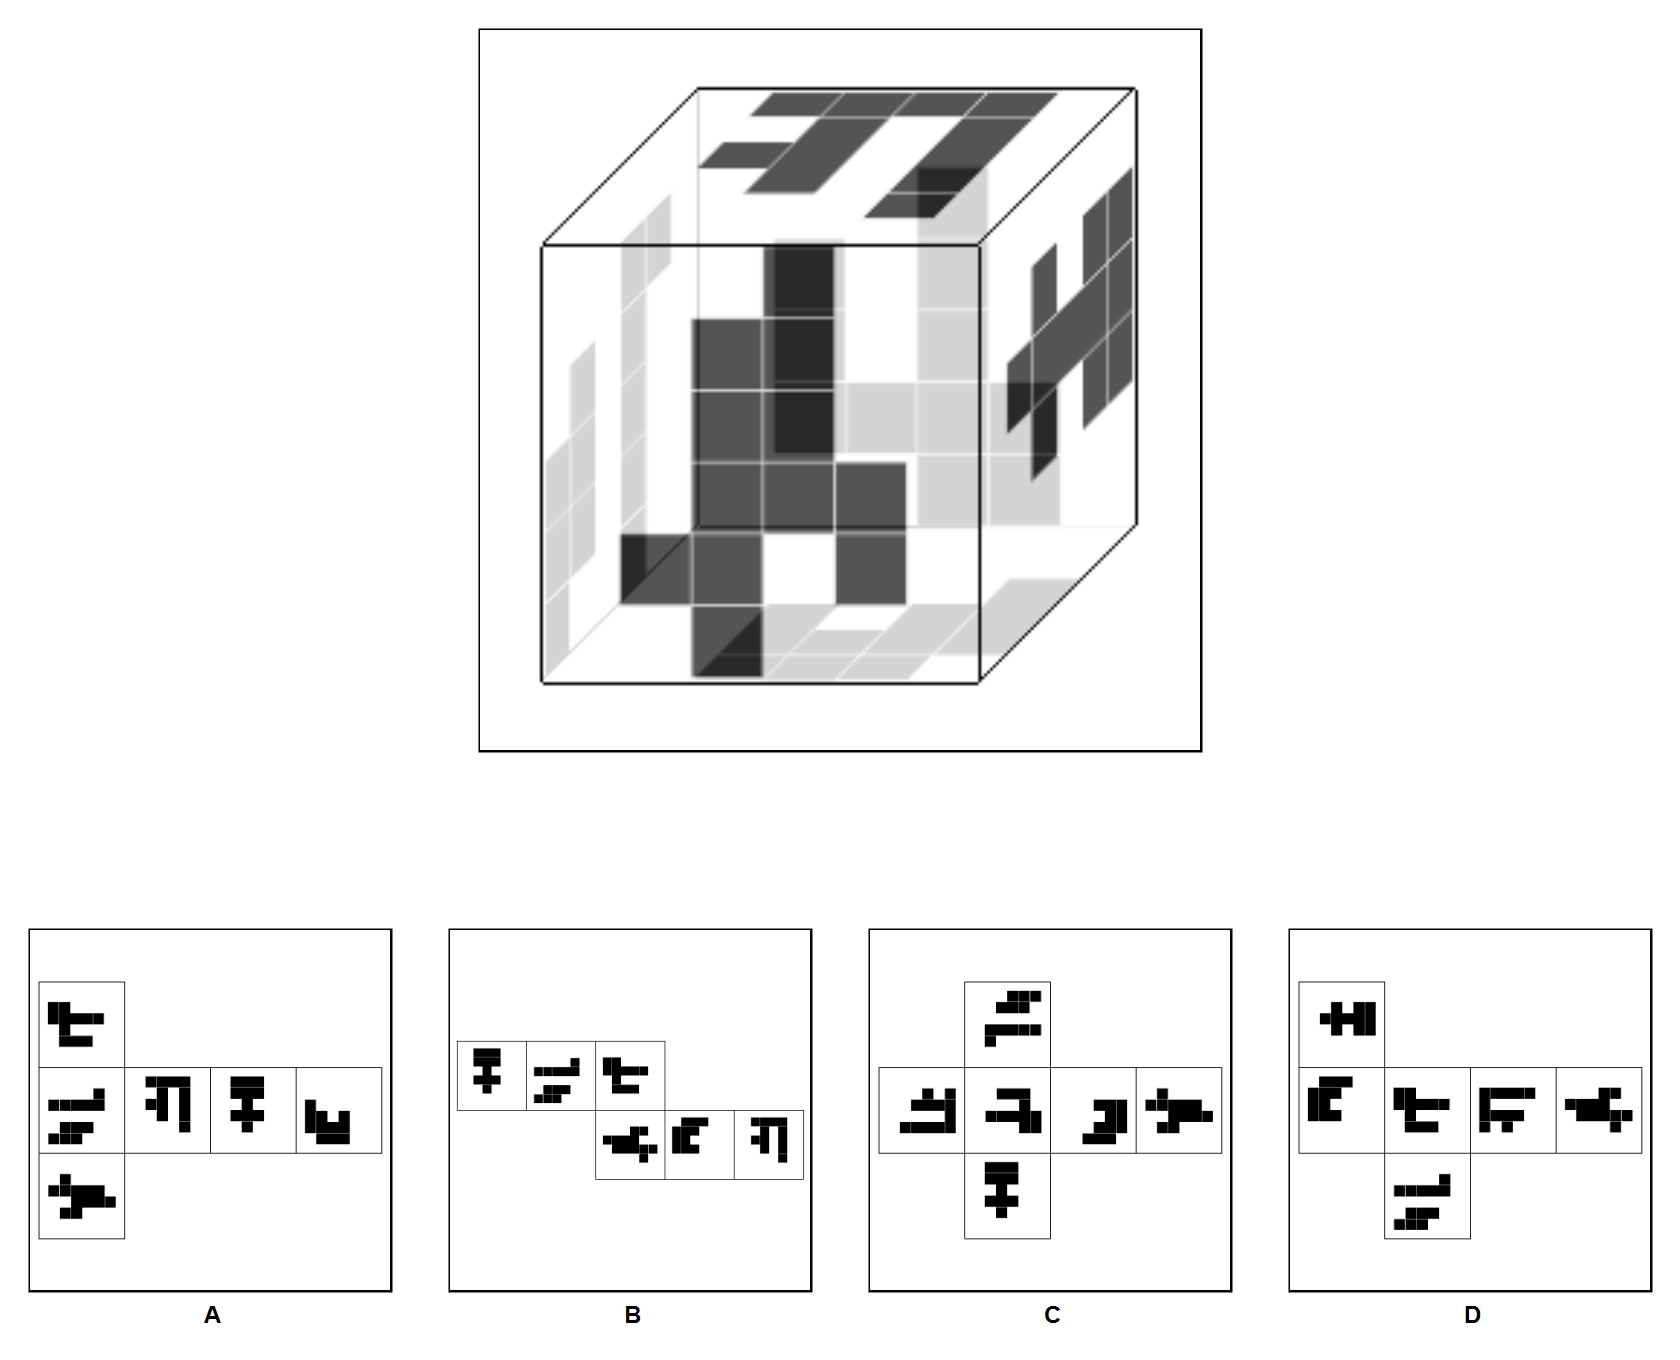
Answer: B